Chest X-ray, PA view. Patient: 48 years old, sex M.
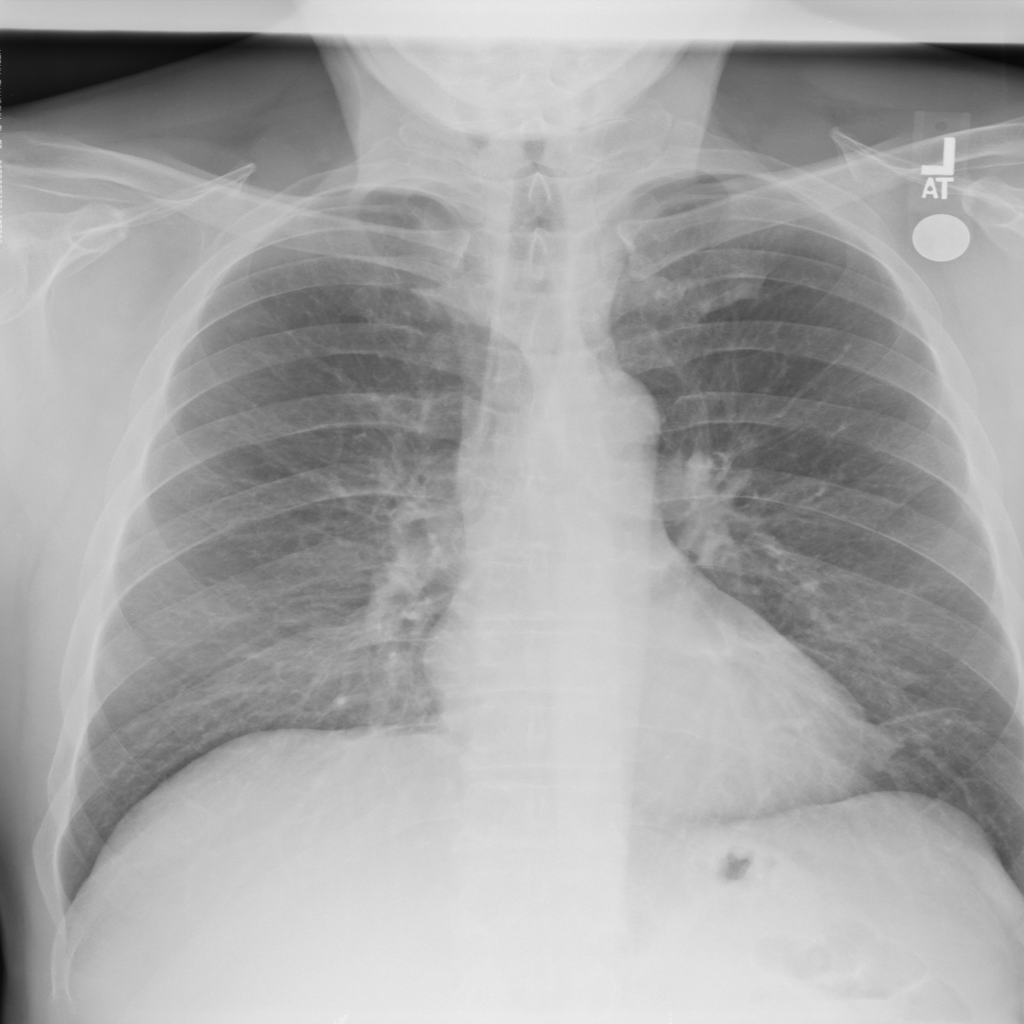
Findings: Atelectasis